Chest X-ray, PA view. Patient: 27 years old, sex F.
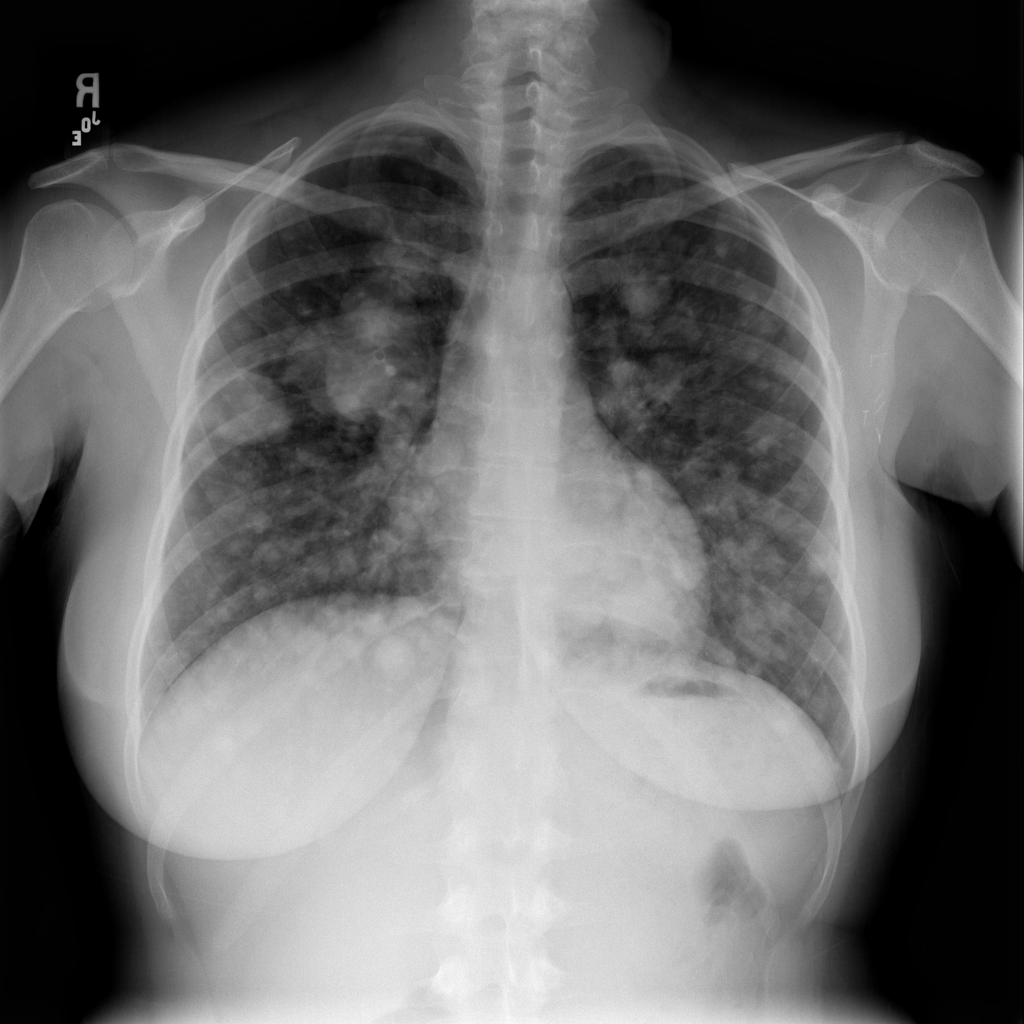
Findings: Nodule